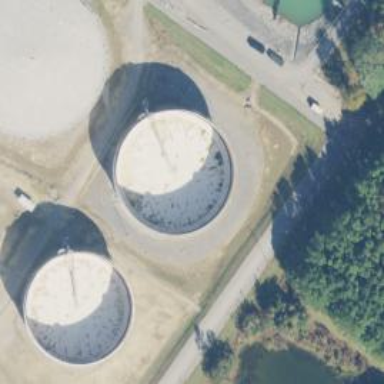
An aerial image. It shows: Storage tank created as man-made structure.